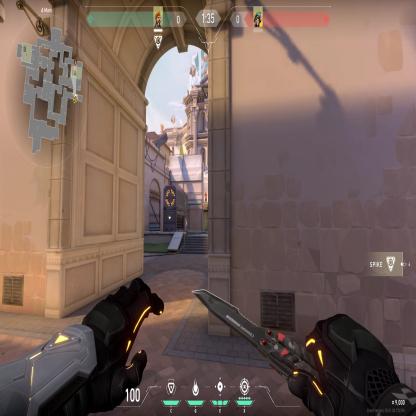
Label: enemy